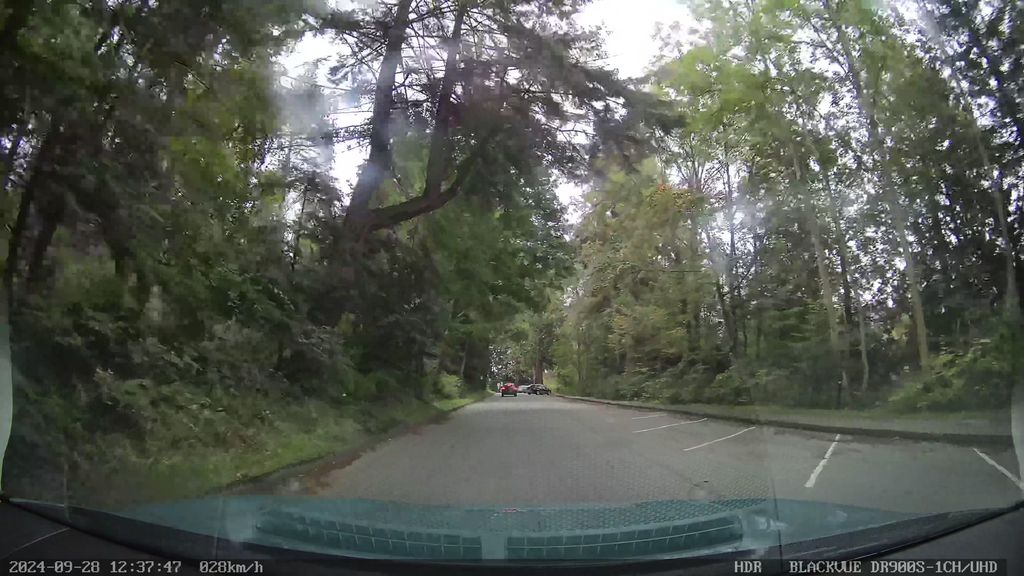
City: vancouver